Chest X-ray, AP view. Patient: 46 years old, sex M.
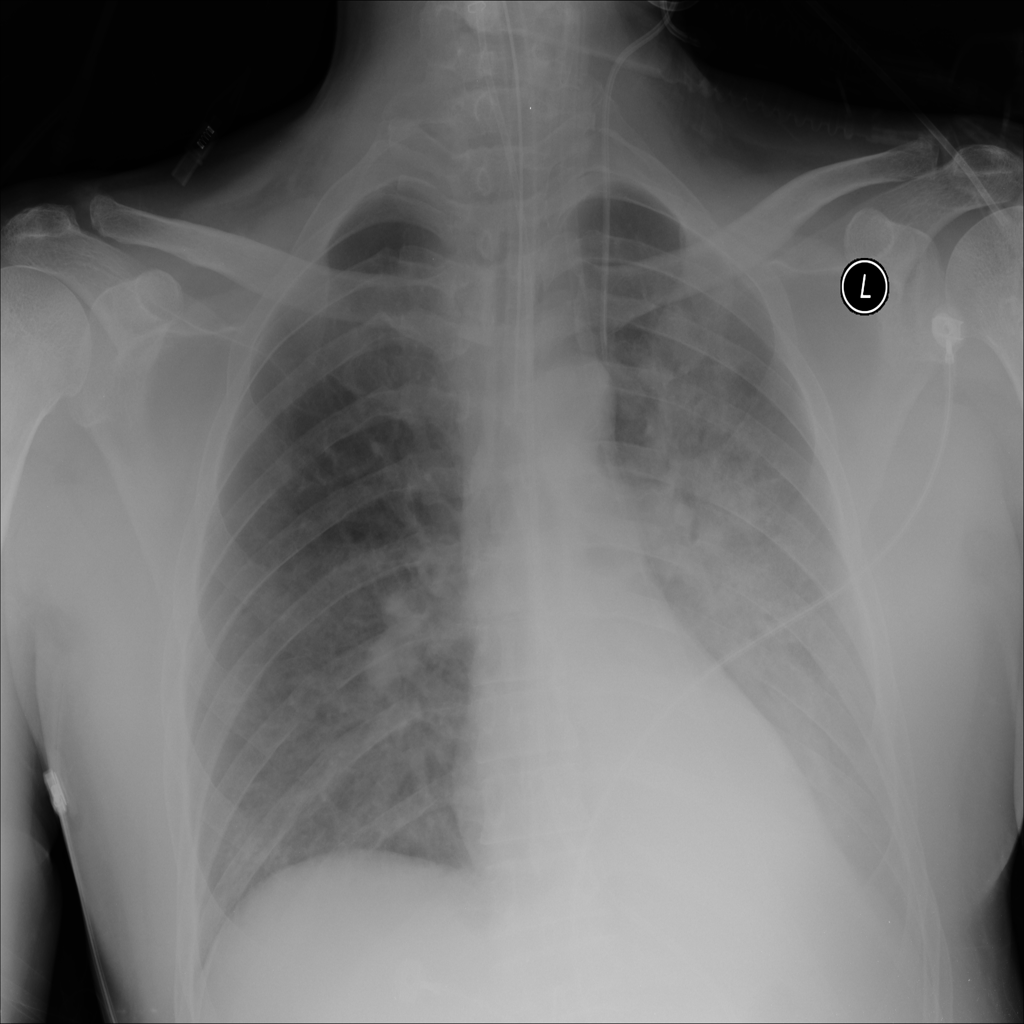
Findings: Edema, Infiltration